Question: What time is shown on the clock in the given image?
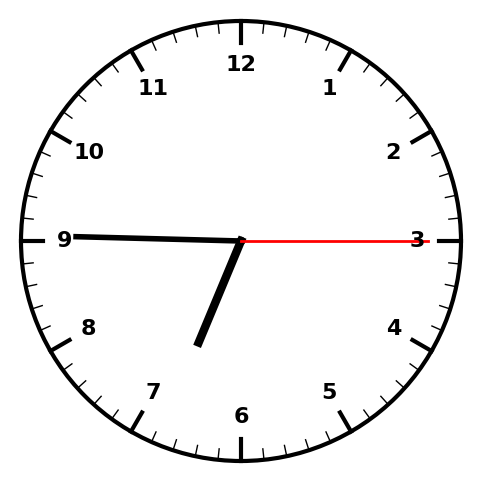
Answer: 06:45:15